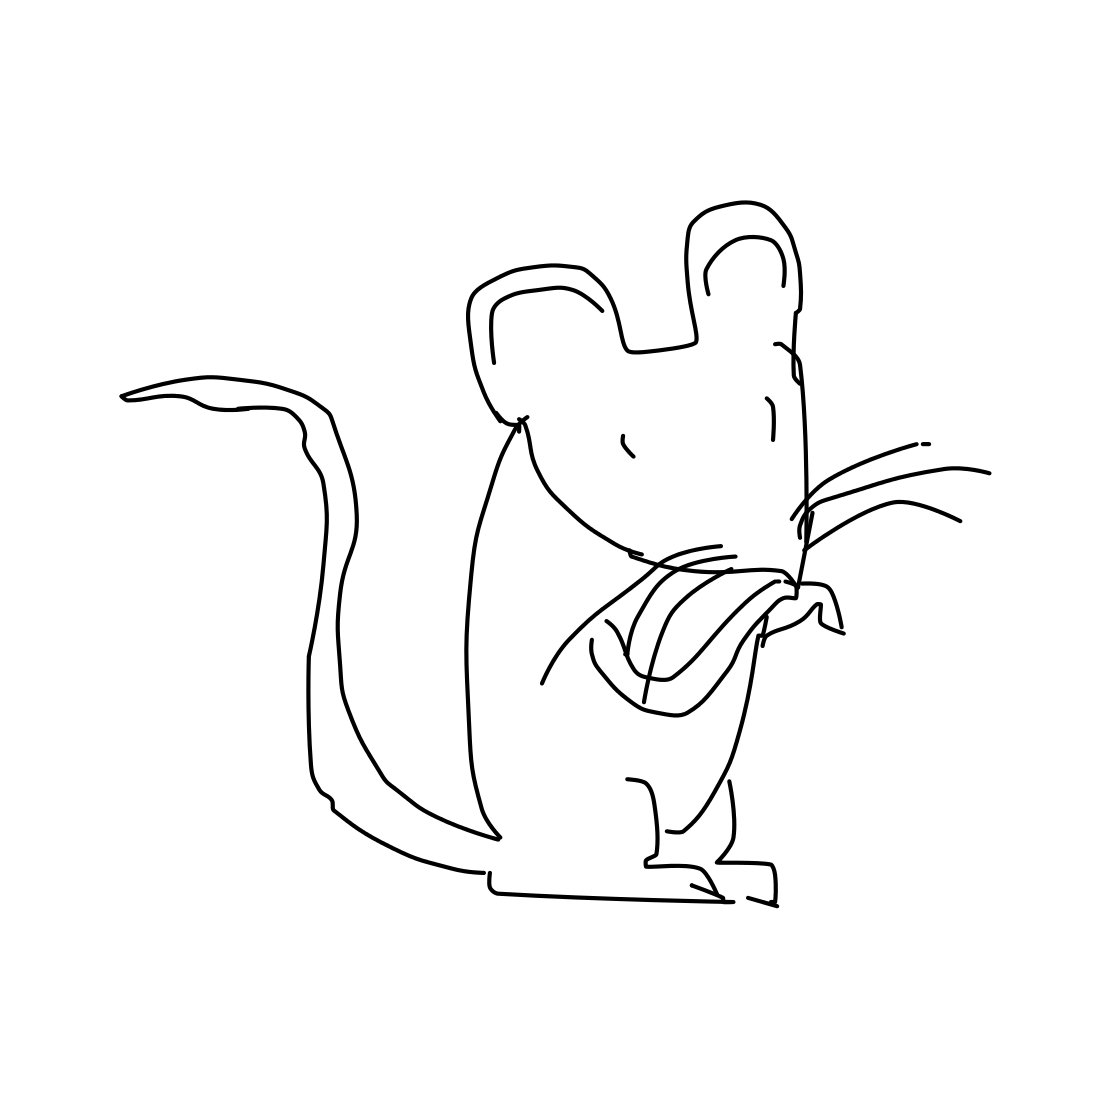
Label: mouse (animal)